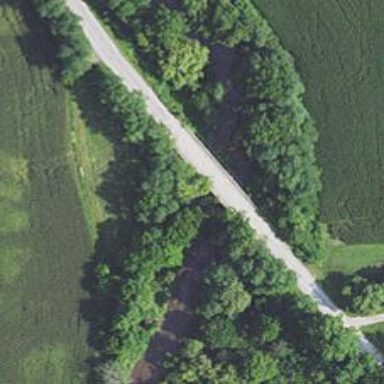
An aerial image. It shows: Unclassified road.